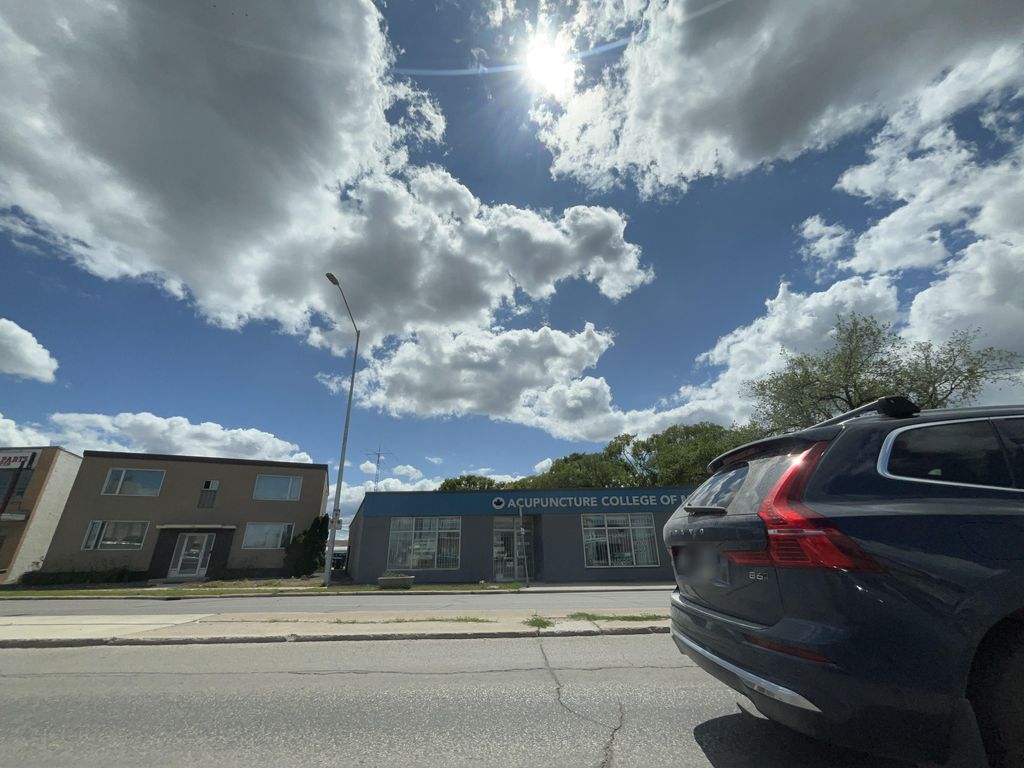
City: winnipeg